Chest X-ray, PA view. Patient: 22 years old, sex M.
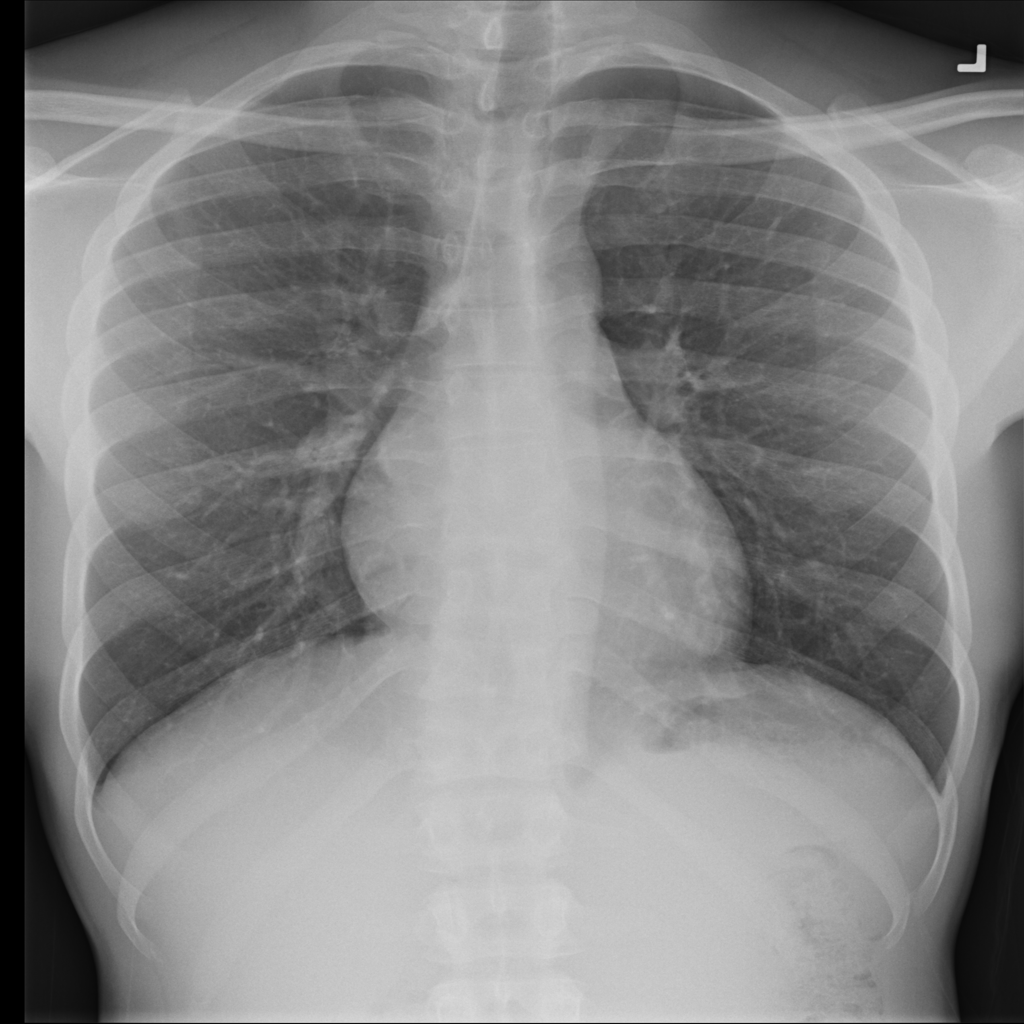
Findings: No Finding